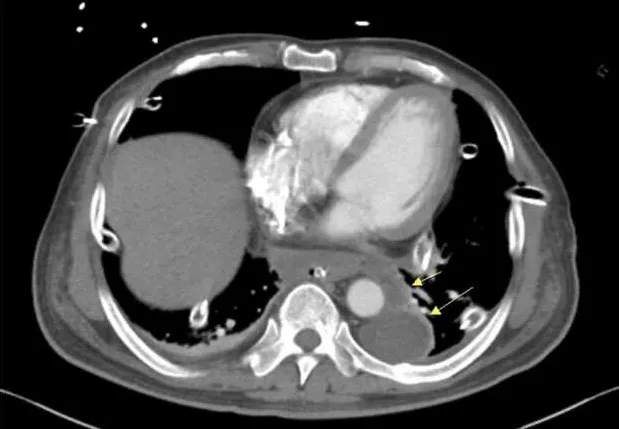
The repeated computed tomography scan was reported as below. Mild progressive bilateral lobulated complicated pleura effusion (yellow arrow) even adequate bilateral chest tube tips drainage function (B).
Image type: radiology (ct)